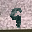
Label: 9